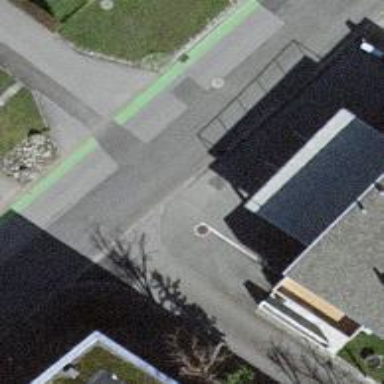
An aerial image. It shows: Asphalt road in residential area.